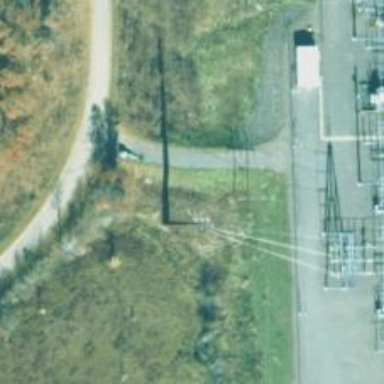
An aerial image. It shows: H-frame designed tower for power lines.